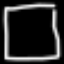
Label: square